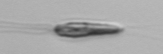
Label: Chrysochromulina